Question: I am trying to create an app where I am using 'RecyclerView' to show/play list of audio which is to be streamed. Each item in the 'RecyclerView' has a 'SeekBar', a button, and 'TextView' for audio timer.
The problem I am facing is that when I play the audio, the 'seekbar' is running only for the last item of the 'RecyclerView'. I have seen similar other problems but have not been able to solve mine. Here is the code I am using for the Adapter:
'''
public class AudioAdapter extends RecyclerView.Adapter<AudioAdapter.ViewHolder> {
Context context;
LayoutInflater inflator;
ArrayList<AudioModel> list = new ArrayList();
SeekBar mSeekBar;
TextView mTvAudioLength;
MediaPlayer mMediaPlayer;
public AudioAdapter(Context context, ArrayList<AudioModel> list) {
this.context = context;
this.list = list;
inflator = LayoutInflater.from(context);
}
@Override
public ViewHolder onCreateViewHolder(ViewGroup parent, int viewType) {
View view = inflator.inflate(R.layout.audio_recyclerview_layout, parent, false);
AudioAdapter.ViewHolder viewHolder = new AudioAdapter.ViewHolder(view);
return viewHolder;
}
@Override
public void onBindViewHolder(final ViewHolder holder, final int position) {
final AudioModel modelList = list.get(position);
//holder.tvAudioLength.setText(modelList.duration);
holder.tvAudioName.setText(modelList.name);
// Initializing MediaPlayer
final MediaPlayer mediaPlayer = new MediaPlayer();
mediaPlayer.setAudioStreamType(AudioManager.STREAM_MUSIC);
try {
mediaPlayer.setDataSource(modelList.url);
mediaPlayer.prepare();// might take long for buffering.
} catch (IOException e) {
e.printStackTrace();
}
mMediaPlayer = mediaPlayer;
mTvAudioLength = holder.tvAudioLength;
mSeekBar = holder.seekBar;
holder.seekBar.setMax(mediaPlayer.getDuration());
run.run();
holder.seekBar.setOnSeekBarChangeListener(new SeekBar.OnSeekBarChangeListener() {
@Override
public void onProgressChanged(SeekBar seekBar, int progress, boolean fromUser) {
if (mediaPlayer != null && fromUser) {
mediaPlayer.seekTo(progress);
}
}
@Override
public void onStartTrackingTouch(SeekBar seekBar) {
}
@Override
public void onStopTrackingTouch(SeekBar seekBar) {
}
});
holder.tvAudioLength.setText(calculateDuration(mediaPlayer.getDuration()));
holder.btn_play.setOnClickListener(new View.OnClickListener() {
@Override
public void onClick(View view) {
if (!mediaPlayer.isPlaying()) {
mediaPlayer.start();
holder.btn_play.setText("Pause");
} else {
mediaPlayer.pause();
holder.btn_play.setText("Play");
}
}
});
}
Runnable run = new Runnable() {
@Override
public void run() {
// Updateing SeekBar every 100 miliseconds
Handler seekHandler = new Handler();
mSeekBar.setProgress(mMediaPlayer.getCurrentPosition());
seekHandler.postDelayed(run, 100);
//For Showing time of audio(inside runnable)
int miliSeconds = mMediaPlayer.getCurrentPosition();
if(miliSeconds!=0) {
//if audio is playing, showing current time;
long minutes = TimeUnit.MILLISECONDS.toMinutes(miliSeconds);
long seconds = TimeUnit.MILLISECONDS.toSeconds(miliSeconds);
if (minutes == 0) {
mTvAudioLength.setText("0:" + seconds);
} else {
if (seconds >= 60) {
long sec = seconds - (minutes * 60);
mTvAudioLength.setText(minutes + ":" + sec);
}
}
}else{
//Displaying total time if audio not playing
int totalTime=mMediaPlayer.getDuration();
long minutes = TimeUnit.MILLISECONDS.toMinutes(totalTime);
long seconds = TimeUnit.MILLISECONDS.toSeconds(totalTime);
if (minutes == 0) {
mTvAudioLength.setText("0:" + seconds);
} else {
if (seconds >= 60) {
long sec = seconds - (minutes * 60);
mTvAudioLength.setText(minutes + ":" + sec);
}
}
}
}
};
@Override
public int getItemCount() {
return list.size();
}
class ViewHolder extends RecyclerView.ViewHolder {
Button btn_play;
TextView tvAudioLength;
TextView tvAudioName;
SeekBar seekBar;
public ViewHolder(View itemView) {
super(itemView);
// mTvAudioLength =(TextView) itemView.findViewById(R.id.tv_audio_lenght);
// mSeekBar = (SeekBar) itemView.findViewById(R.id.seekBar);
btn_play = (Button) itemView.findViewById(R.id.btn_play);
tvAudioLength = (TextView) itemView.findViewById(R.id.tv_audio_lenght);
tvAudioName = (TextView) itemView.findViewById(R.id.tv_audio_name);
seekBar = (SeekBar) itemView.findViewById(R.id.seekBar);
//seekBar.setTag(itemView.findViewById(R.id.seekBar));
}
}
private String calculateDuration(int duration) {
String finalDuration = "";
long minutes = TimeUnit.MILLISECONDS.toMinutes(duration);
long seconds = TimeUnit.MILLISECONDS.toSeconds(duration);
if (minutes == 0) {
finalDuration = "0:" + seconds;
} else {
if (seconds >= 60) {
long sec = seconds - (minutes * 60);
finalDuration = minutes + ":" + sec;
}
}
return finalDuration;
}
'''
}
Image of the Layout

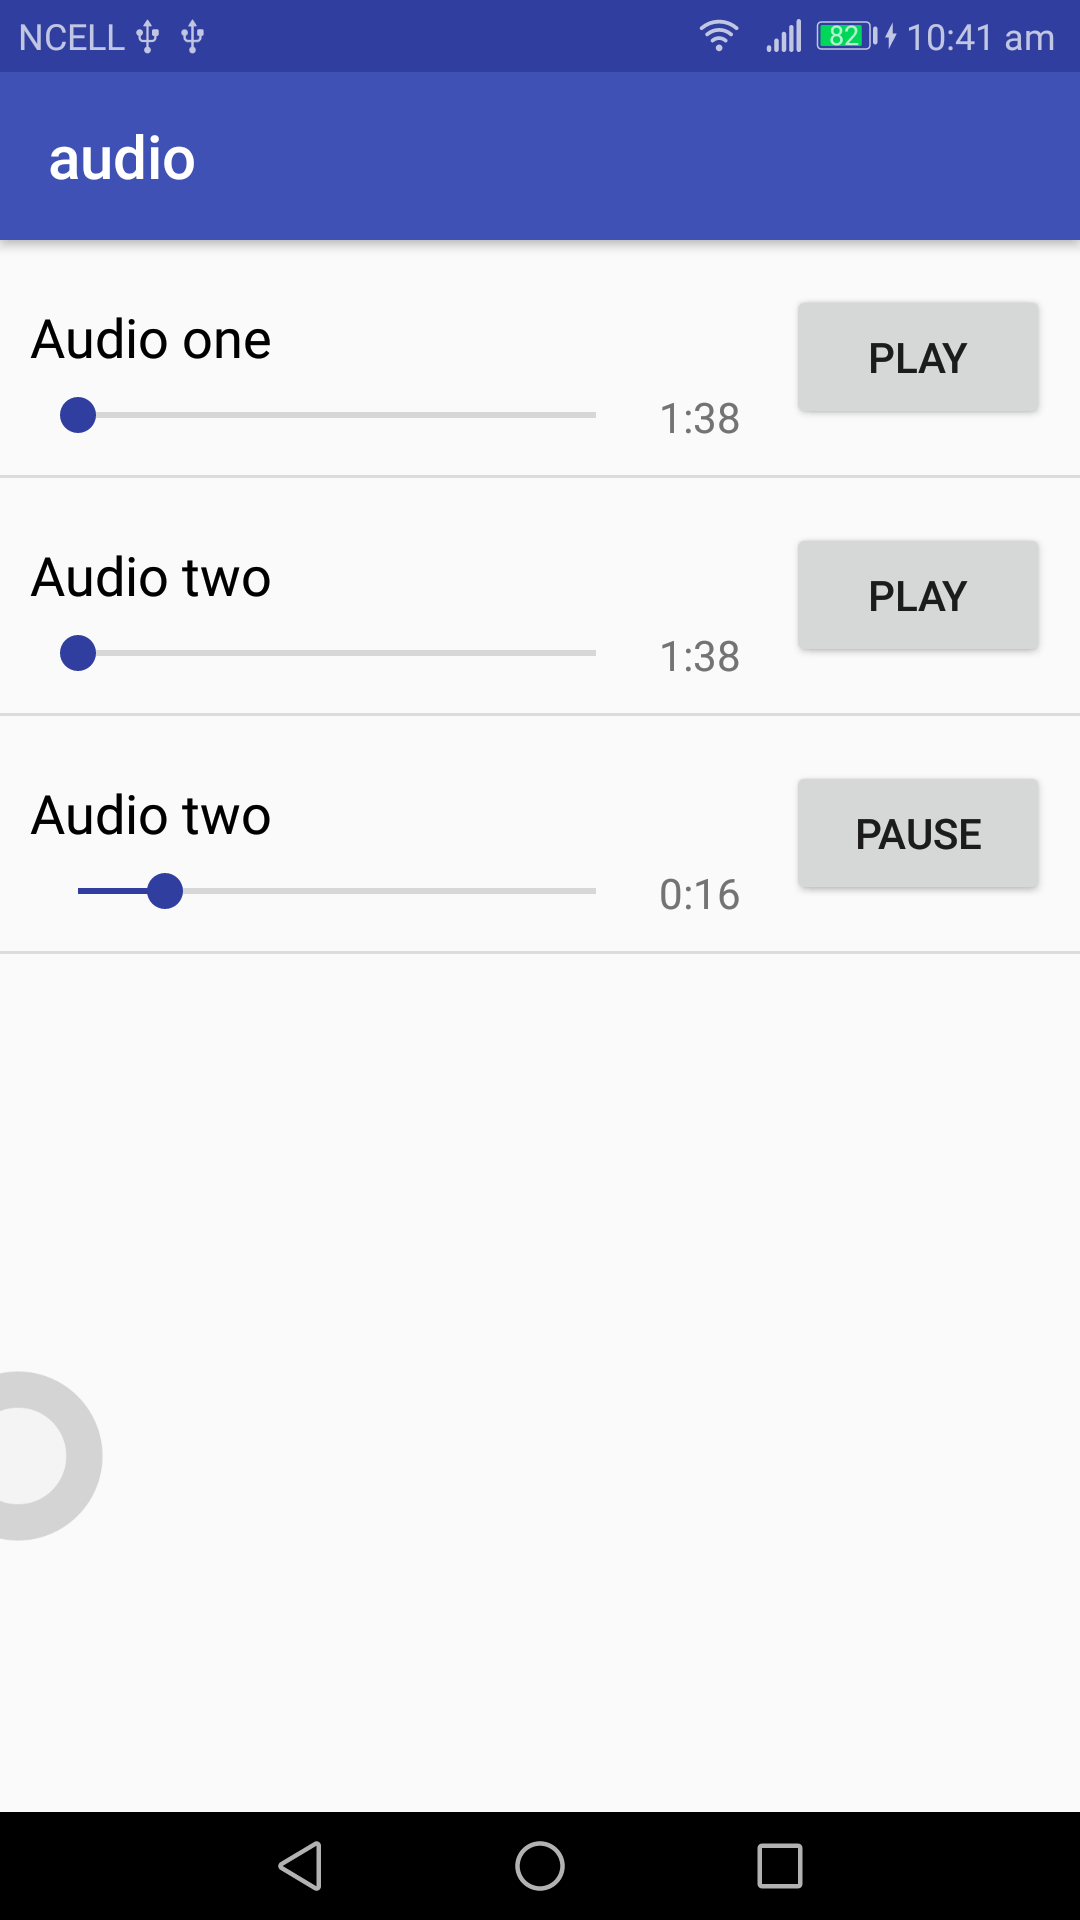
Answer: I copied the Runnable portion into the OnClickListener and that solve the problem.
Updated Code:
'''
public class AudioAdapter extends RecyclerView.Adapter<AudioAdapter.ViewHolder> {
Context context;
LayoutInflater inflator;
ArrayList<AudioModel> list = new ArrayList();
Handler seekHandler = new Handler();
Runnable run;
public AudioAdapter(Context context, ArrayList<AudioModel> list) {
this.context = context;
this.list = list;
inflator = LayoutInflater.from(context);
}
@Override
public ViewHolder onCreateViewHolder(ViewGroup parent, int viewType) {
View view = inflator.inflate(R.layout.audio_recyclerview_layout, parent, false);
AudioAdapter.ViewHolder viewHolder = new AudioAdapter.ViewHolder(view);
return viewHolder;
}
@Override
public void onBindViewHolder(final ViewHolder holder, final int position) {
final AudioModel modelList = list.get(position);
holder.tvAudioName.setText(modelList.name);
// Initializing MediaPlayer
final MediaPlayer mediaPlayer = new MediaPlayer();
mediaPlayer.setAudioStreamType(AudioManager.STREAM_MUSIC);
try {
mediaPlayer.setDataSource(modelList.url);
mediaPlayer.prepare();// might take long for buffering.
} catch (IOException e) {
e.printStackTrace();
}
holder.seekBar.setMax(mediaPlayer.getDuration());
holder.seekBar.setTag(position);
//run.run();
holder.seekBar.setOnSeekBarChangeListener(new SeekBar.OnSeekBarChangeListener() {
@Override
public void onProgressChanged(SeekBar seekBar, int progress, boolean fromUser) {
if (mediaPlayer != null && fromUser) {
mediaPlayer.seekTo(progress);
}
}
@Override
public void onStartTrackingTouch(SeekBar seekBar) {
}
@Override
public void onStopTrackingTouch(SeekBar seekBar) {
}
});
holder.tvAudioLength.setText("0:00/"+calculateDuration(mediaPlayer.getDuration()));
holder.btn_play.setOnClickListener(new View.OnClickListener() {
@Override
public void onClick(View view) {
if (!mediaPlayer.isPlaying()) {
mediaPlayer.start();
holder.btn_play.setText("Pause");
run = new Runnable() {
@Override
public void run() {
// Updateing SeekBar every 100 miliseconds
holder.seekBar.setProgress(mediaPlayer.getCurrentPosition());
seekHandler.postDelayed(run, 100);
//For Showing time of audio(inside runnable)
int miliSeconds = mediaPlayer.getCurrentPosition();
if(miliSeconds!=0) {
//if audio is playing, showing current time;
long minutes = TimeUnit.MILLISECONDS.toMinutes(miliSeconds);
long seconds = TimeUnit.MILLISECONDS.toSeconds(miliSeconds);
if (minutes == 0) {
holder.tvAudioLength.setText("0:" + seconds + "/" +calculateDuration(mediaPlayer.getDuration()));
} else {
if (seconds >= 60) {
long sec = seconds - (minutes * 60);
holder.tvAudioLength.setText(minutes + ":" + sec+ "/" +calculateDuration(mediaPlayer.getDuration()));
}
}
}else{
//Displaying total time if audio not playing
int totalTime=mediaPlayer.getDuration();
long minutes = TimeUnit.MILLISECONDS.toMinutes(totalTime);
long seconds = TimeUnit.MILLISECONDS.toSeconds(totalTime);
if (minutes == 0) {
holder.tvAudioLength.setText("0:" + seconds);
} else {
if (seconds >= 60) {
long sec = seconds - (minutes * 60);
holder.tvAudioLength.setText(minutes + ":" + sec);
}
}
}
}
};
run.run();
} else {
mediaPlayer.pause();
holder.btn_play.setText("Play");
}
}
});
}
@Override
public int getItemCount() {
return list.size();
}
class ViewHolder extends RecyclerView.ViewHolder {
Button btn_play;
TextView tvAudioLength;
TextView tvAudioName;
SeekBar seekBar;
public ViewHolder(View itemView) {
super(itemView);
// mTvAudioLength =(TextView) itemView.findViewById(R.id.tv_audio_lenght);
// mSeekBar = (SeekBar) itemView.findViewById(R.id.seekBar);
btn_play = (Button) itemView.findViewById(R.id.btn_play);
tvAudioLength = (TextView) itemView.findViewById(R.id.tv_audio_lenght);
tvAudioName = (TextView) itemView.findViewById(R.id.tv_audio_name);
seekBar = (SeekBar) itemView.findViewById(R.id.seekBar);
}
}
private String calculateDuration(int duration) {
String finalDuration = "";
long minutes = TimeUnit.MILLISECONDS.toMinutes(duration);
long seconds = TimeUnit.MILLISECONDS.toSeconds(duration);
if (minutes == 0) {
finalDuration = "0:" + seconds;
} else {
if (seconds >= 60) {
long sec = seconds - (minutes * 60);
finalDuration = minutes + ":" + sec;
}
}
return finalDuration;
}
'''
}